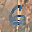
Label: 6